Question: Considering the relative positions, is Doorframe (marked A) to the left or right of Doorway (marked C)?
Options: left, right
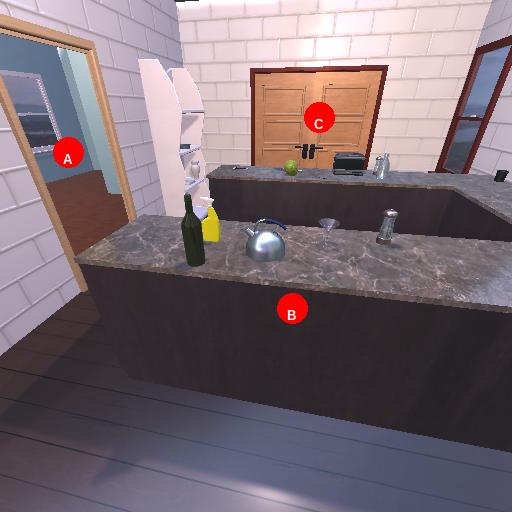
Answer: left